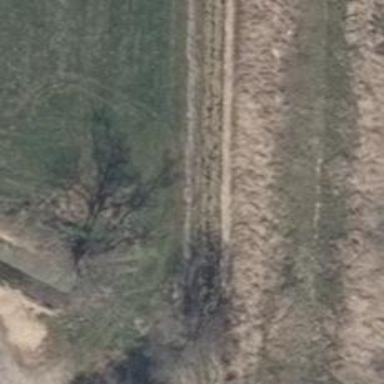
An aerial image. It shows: Grass track with grade4 surface.